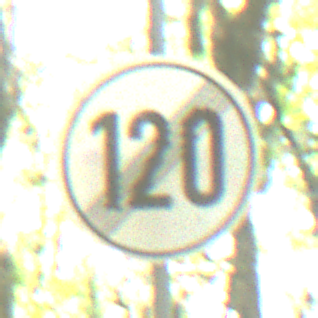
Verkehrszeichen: EndeGeschwindigkeit120
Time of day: Midday
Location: Outdoor (Nature)
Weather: Clear
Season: NotSpecified
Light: Natural